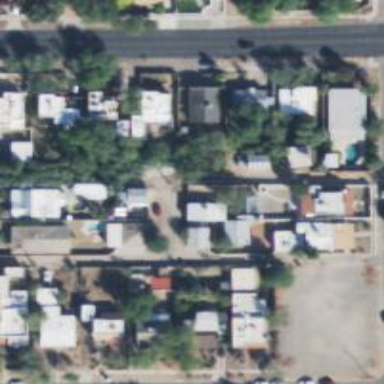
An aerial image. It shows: Alley classified as service road.